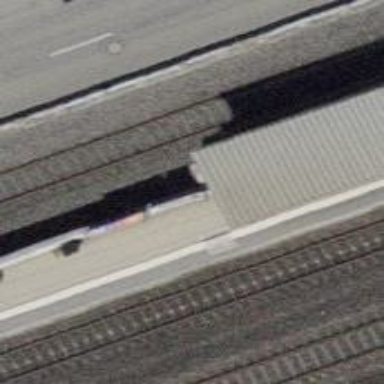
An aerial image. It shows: Platform for public transport at railway station. The surface is made of paving stones.